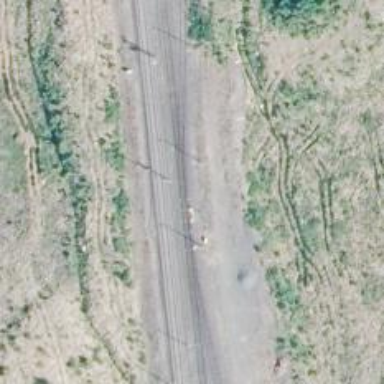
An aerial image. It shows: Electrified rail siding with contact line.